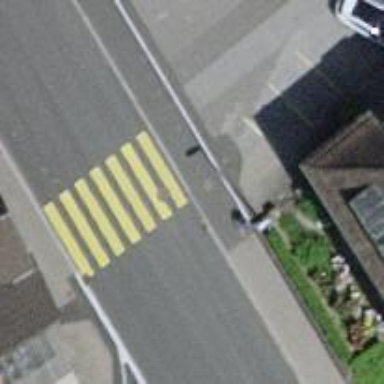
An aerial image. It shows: Zebra crossing on the road.